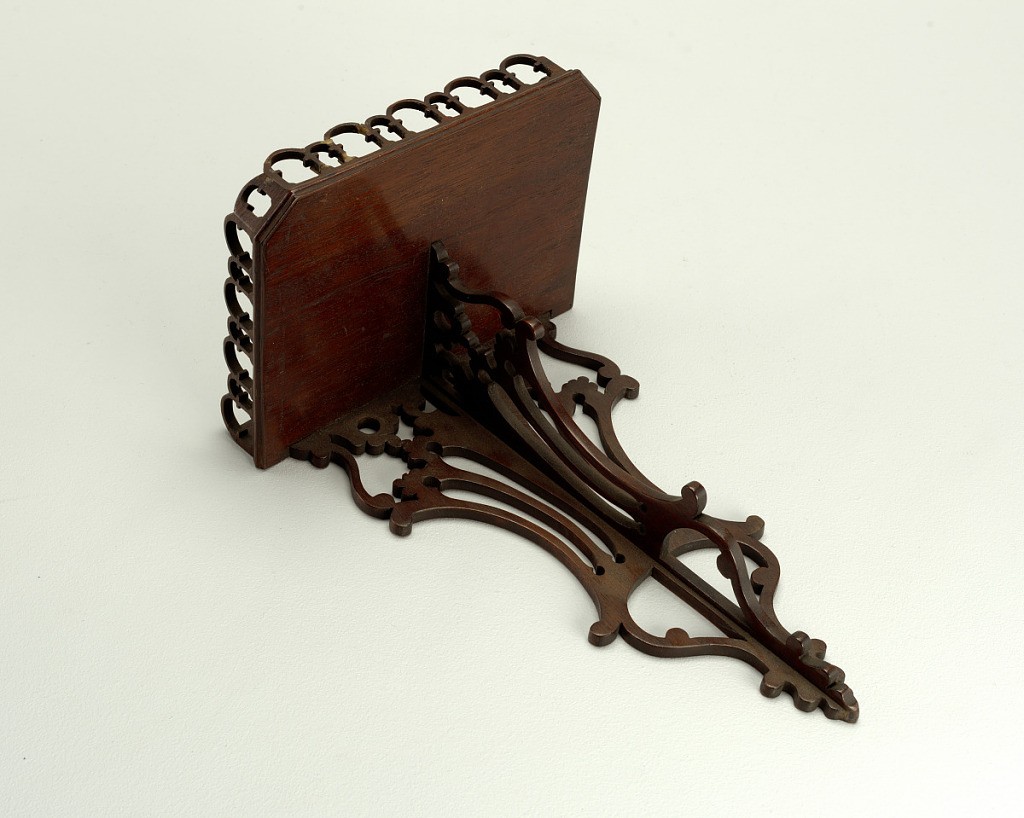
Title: Bracket
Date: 1755–60
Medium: Mahogany
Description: Against the wall, a bilaterally symmetrical pierced plaque, the piercings forming a series of extended vertical scrolls. From the vertical mid-line extends at right angles a third pierced leaf reproducing 1/2 the plaque. Supported is a rectangular molded stage having its two front corners cut and bearing a pierced gallery of alternating large and small round-headed arches.